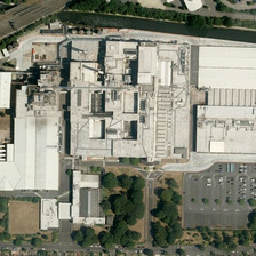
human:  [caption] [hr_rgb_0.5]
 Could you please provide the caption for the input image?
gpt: we can see a parking lot sits beside a large white factory building next to a row of houses .

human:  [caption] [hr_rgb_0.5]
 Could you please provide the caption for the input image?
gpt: The road is on the roof of the building of the roof of the roof and the building of the building of the red roof.

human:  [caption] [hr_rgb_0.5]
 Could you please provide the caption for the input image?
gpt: There is a road across a river in the factory. Nearby is a row of red roofed residential buildings and white roofed buildings.

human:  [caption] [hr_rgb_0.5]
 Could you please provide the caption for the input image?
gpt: some trees are betweeen the white workshops and some flats .

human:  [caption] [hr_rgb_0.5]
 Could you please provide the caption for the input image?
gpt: several white industrial buildings are near some green trees and a river .